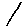
Label: line